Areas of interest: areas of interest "Bit Network Center Building B"
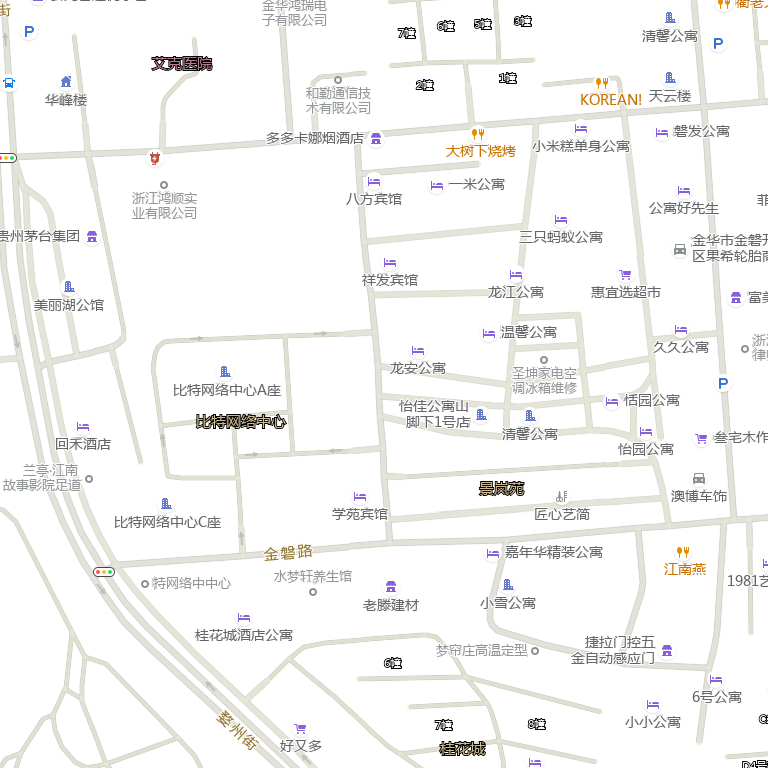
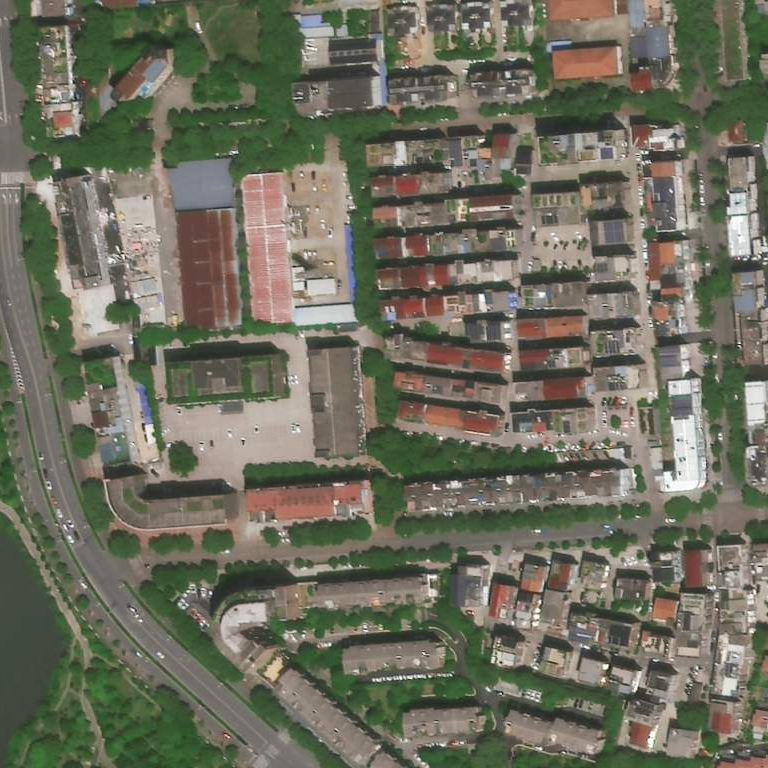